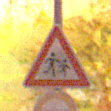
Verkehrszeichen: KinderLinks
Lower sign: Ueberholverbot
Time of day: Night
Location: Outdoor (Nature)
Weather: Clear
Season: NotSpecified
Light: Natural